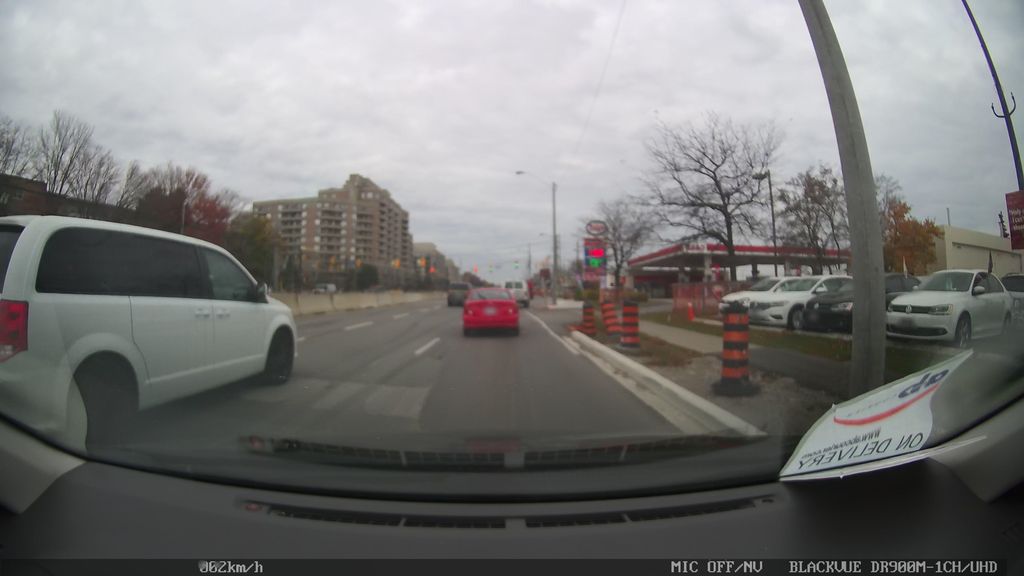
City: toronto